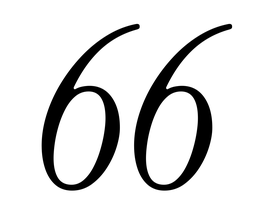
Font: InstrumentSerif-Italic